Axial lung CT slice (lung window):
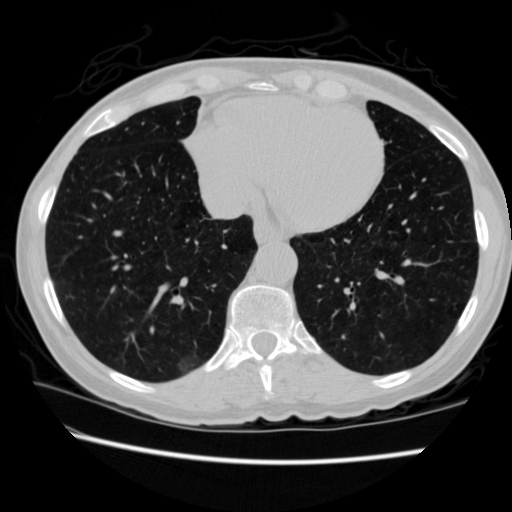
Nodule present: no